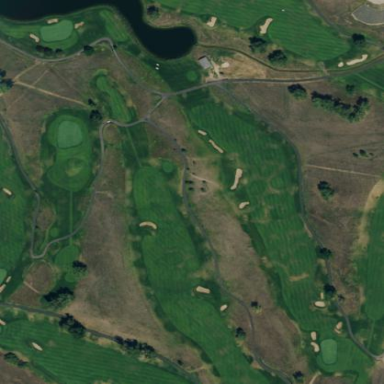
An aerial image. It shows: Water hazard in golf course surrounded by scrub vegetation.